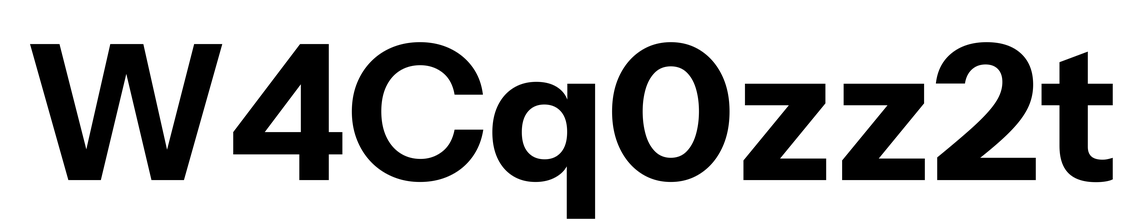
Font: InstrumentSans_Bold